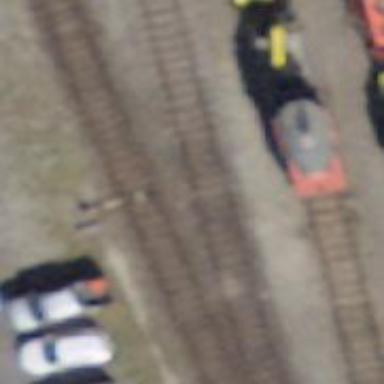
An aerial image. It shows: Railway switch.